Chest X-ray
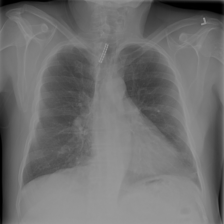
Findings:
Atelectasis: positive
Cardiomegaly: negative
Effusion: negative
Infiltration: positive
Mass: negative
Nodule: negative
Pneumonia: negative
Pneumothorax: negative
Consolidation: negative
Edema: negative
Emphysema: negative
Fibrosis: negative
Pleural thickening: positive
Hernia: negative